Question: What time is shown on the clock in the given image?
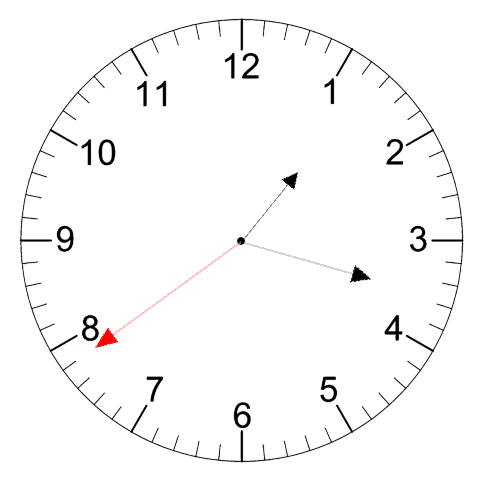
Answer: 01:17:39